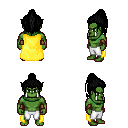
a pixel art fantasy rpg character, male body template, orc, green skin, yellow cape, white pants, black long topknot hairstyle, cloth bracers, four views (front, back, left, right), 2x2 character sprite sheet, small pixel art, hard edges, no anti-aliasing